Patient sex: M
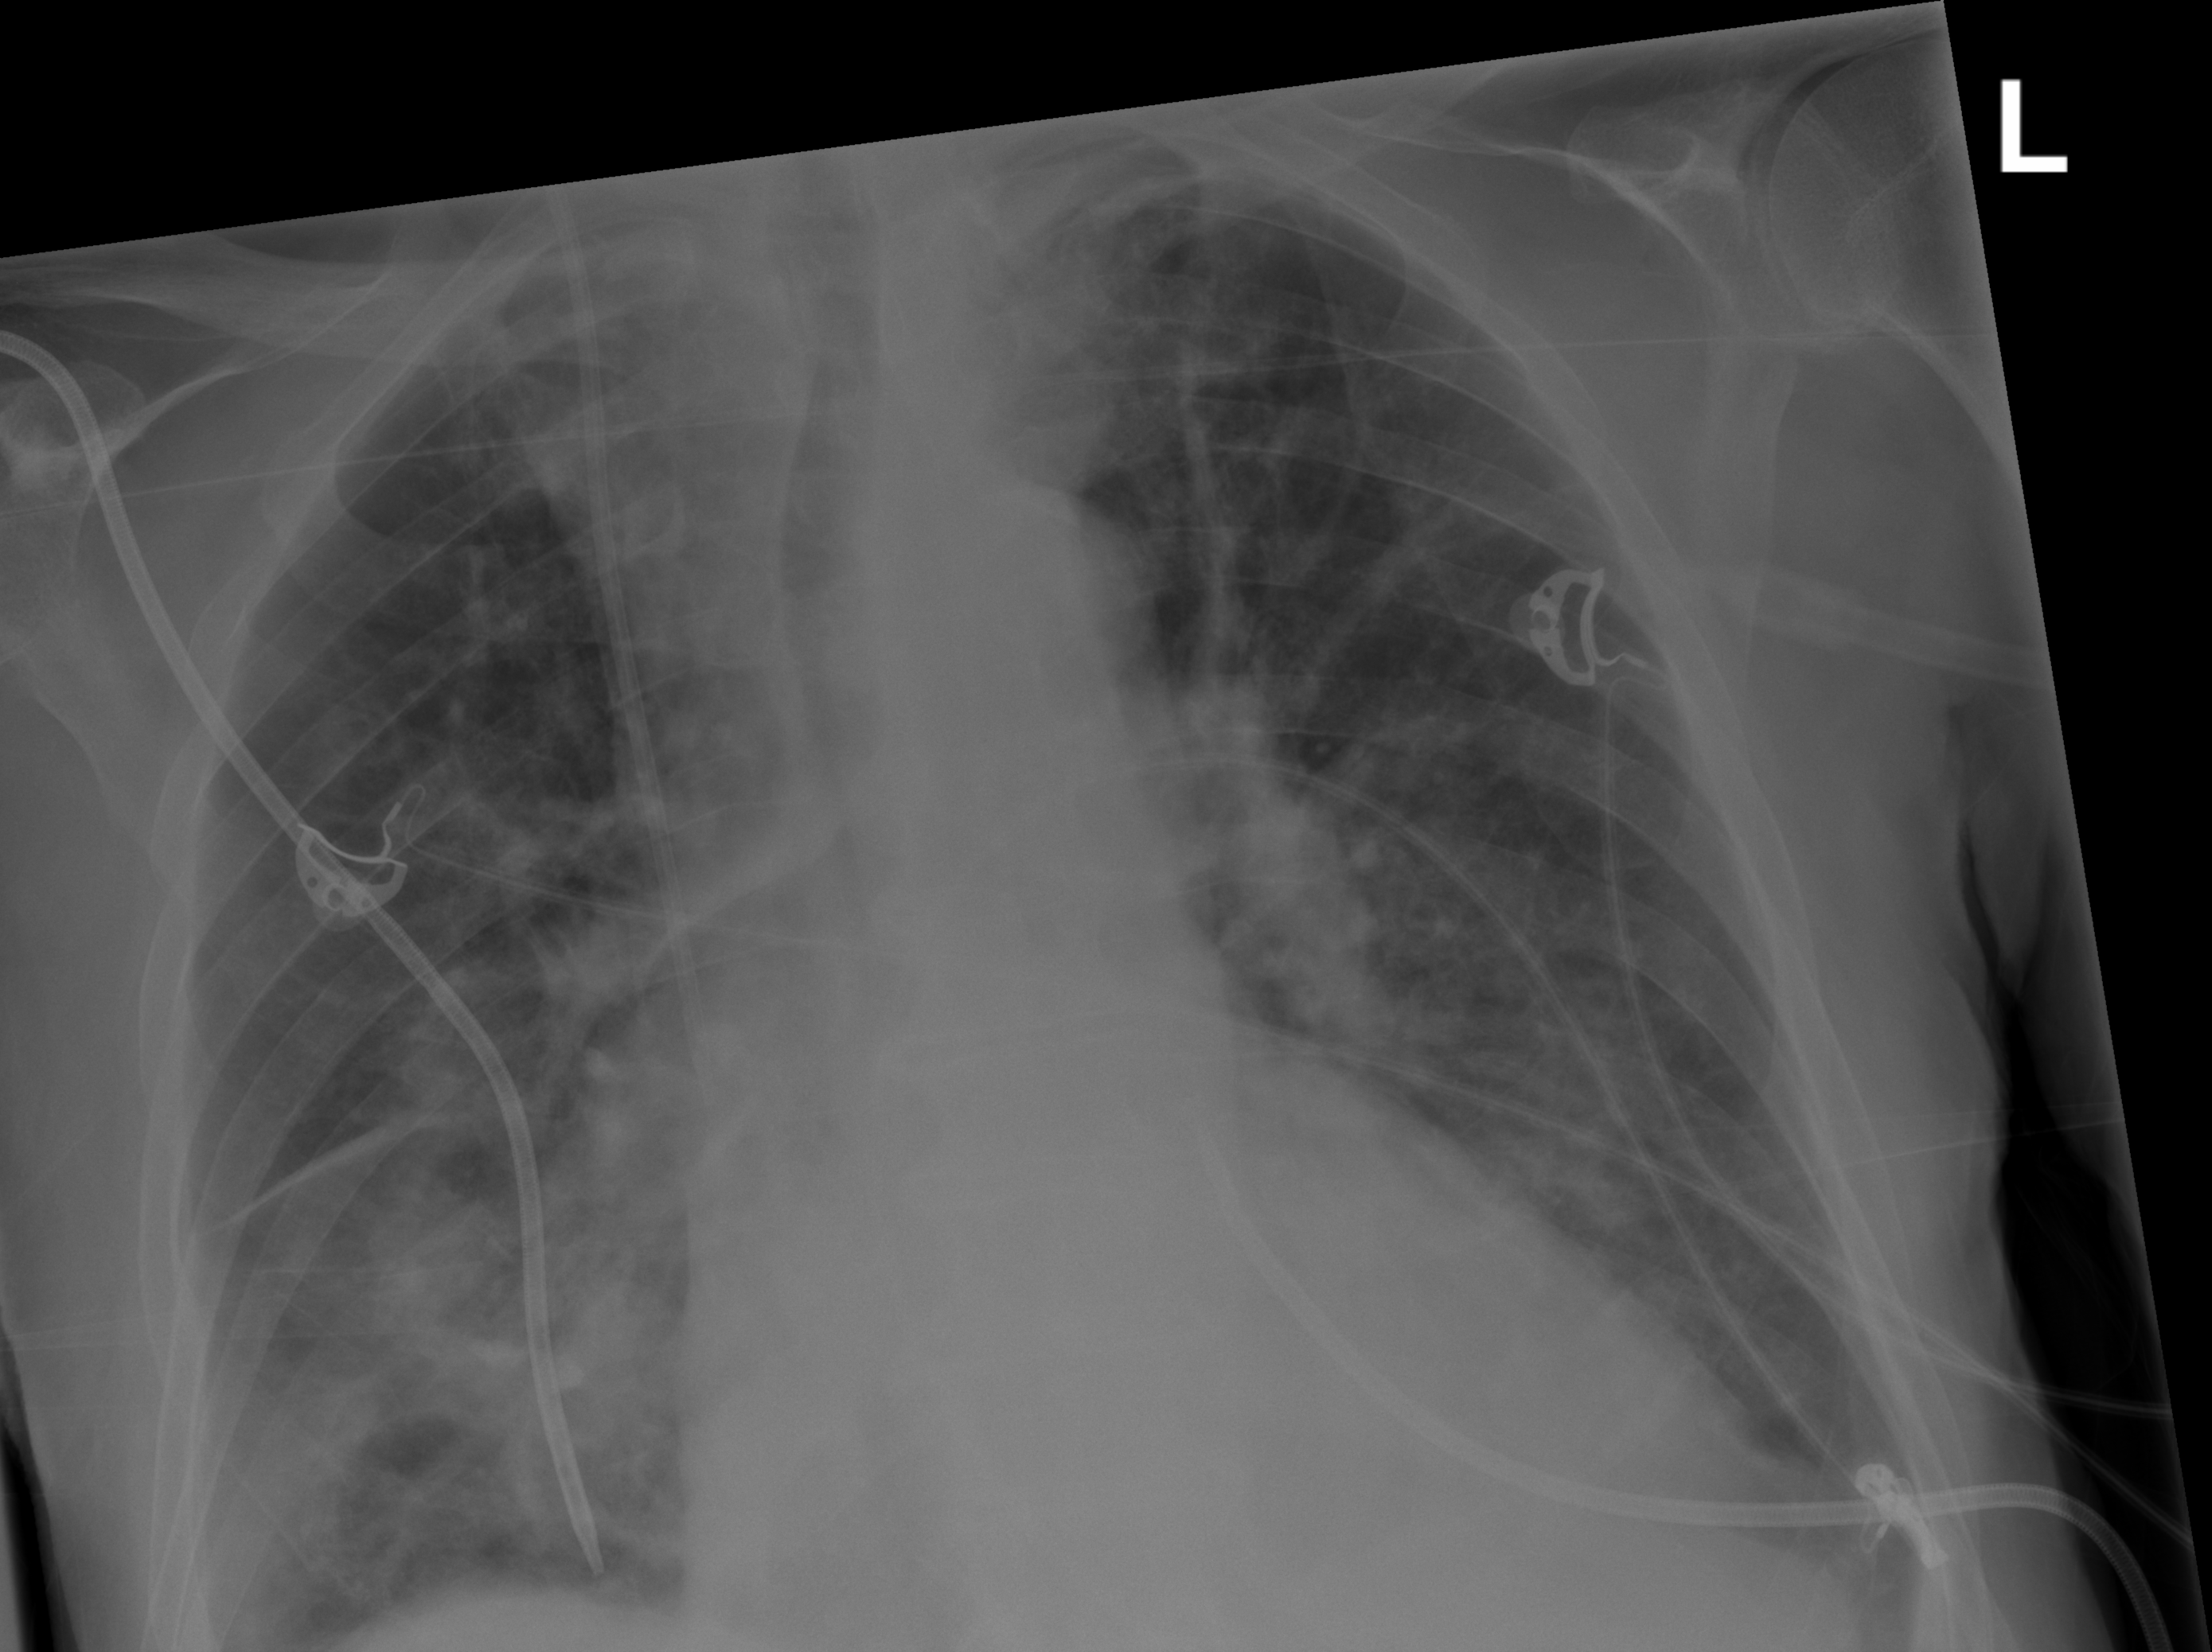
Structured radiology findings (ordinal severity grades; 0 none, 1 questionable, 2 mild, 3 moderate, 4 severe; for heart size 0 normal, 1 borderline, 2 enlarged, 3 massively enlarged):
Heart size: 2
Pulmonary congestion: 2
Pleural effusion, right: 0
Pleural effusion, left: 1
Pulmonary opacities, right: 3
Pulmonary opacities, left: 2
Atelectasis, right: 2
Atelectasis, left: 2